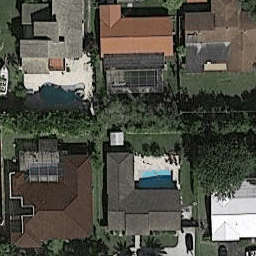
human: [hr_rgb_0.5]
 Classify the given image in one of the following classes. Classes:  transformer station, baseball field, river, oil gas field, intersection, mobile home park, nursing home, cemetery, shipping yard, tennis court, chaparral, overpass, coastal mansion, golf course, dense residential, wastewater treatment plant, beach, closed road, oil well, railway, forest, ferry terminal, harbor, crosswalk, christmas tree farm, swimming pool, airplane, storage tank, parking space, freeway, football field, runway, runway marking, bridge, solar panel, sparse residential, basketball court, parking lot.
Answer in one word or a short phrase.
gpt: dense residential